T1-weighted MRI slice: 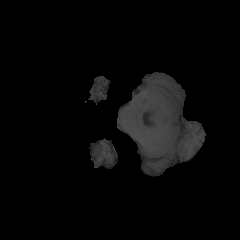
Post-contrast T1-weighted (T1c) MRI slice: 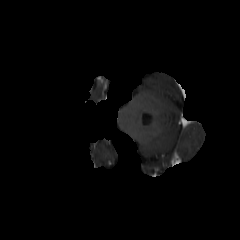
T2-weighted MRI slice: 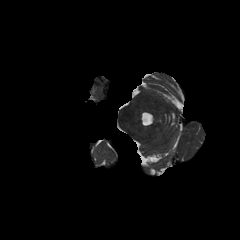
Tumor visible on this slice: no